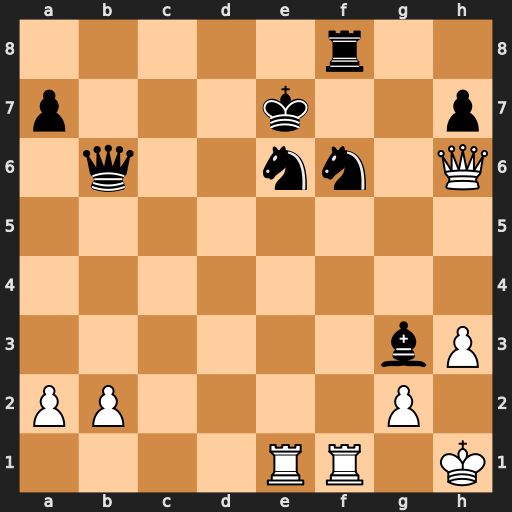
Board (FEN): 5r2/p3k2p/1q2nn1Q/8/8/6bP/PP4P1/4RR1K
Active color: w
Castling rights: -
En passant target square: -
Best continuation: Qg7+ Rf7 Qxg3